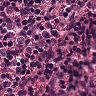
Metastatic tissue present: yes